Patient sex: M
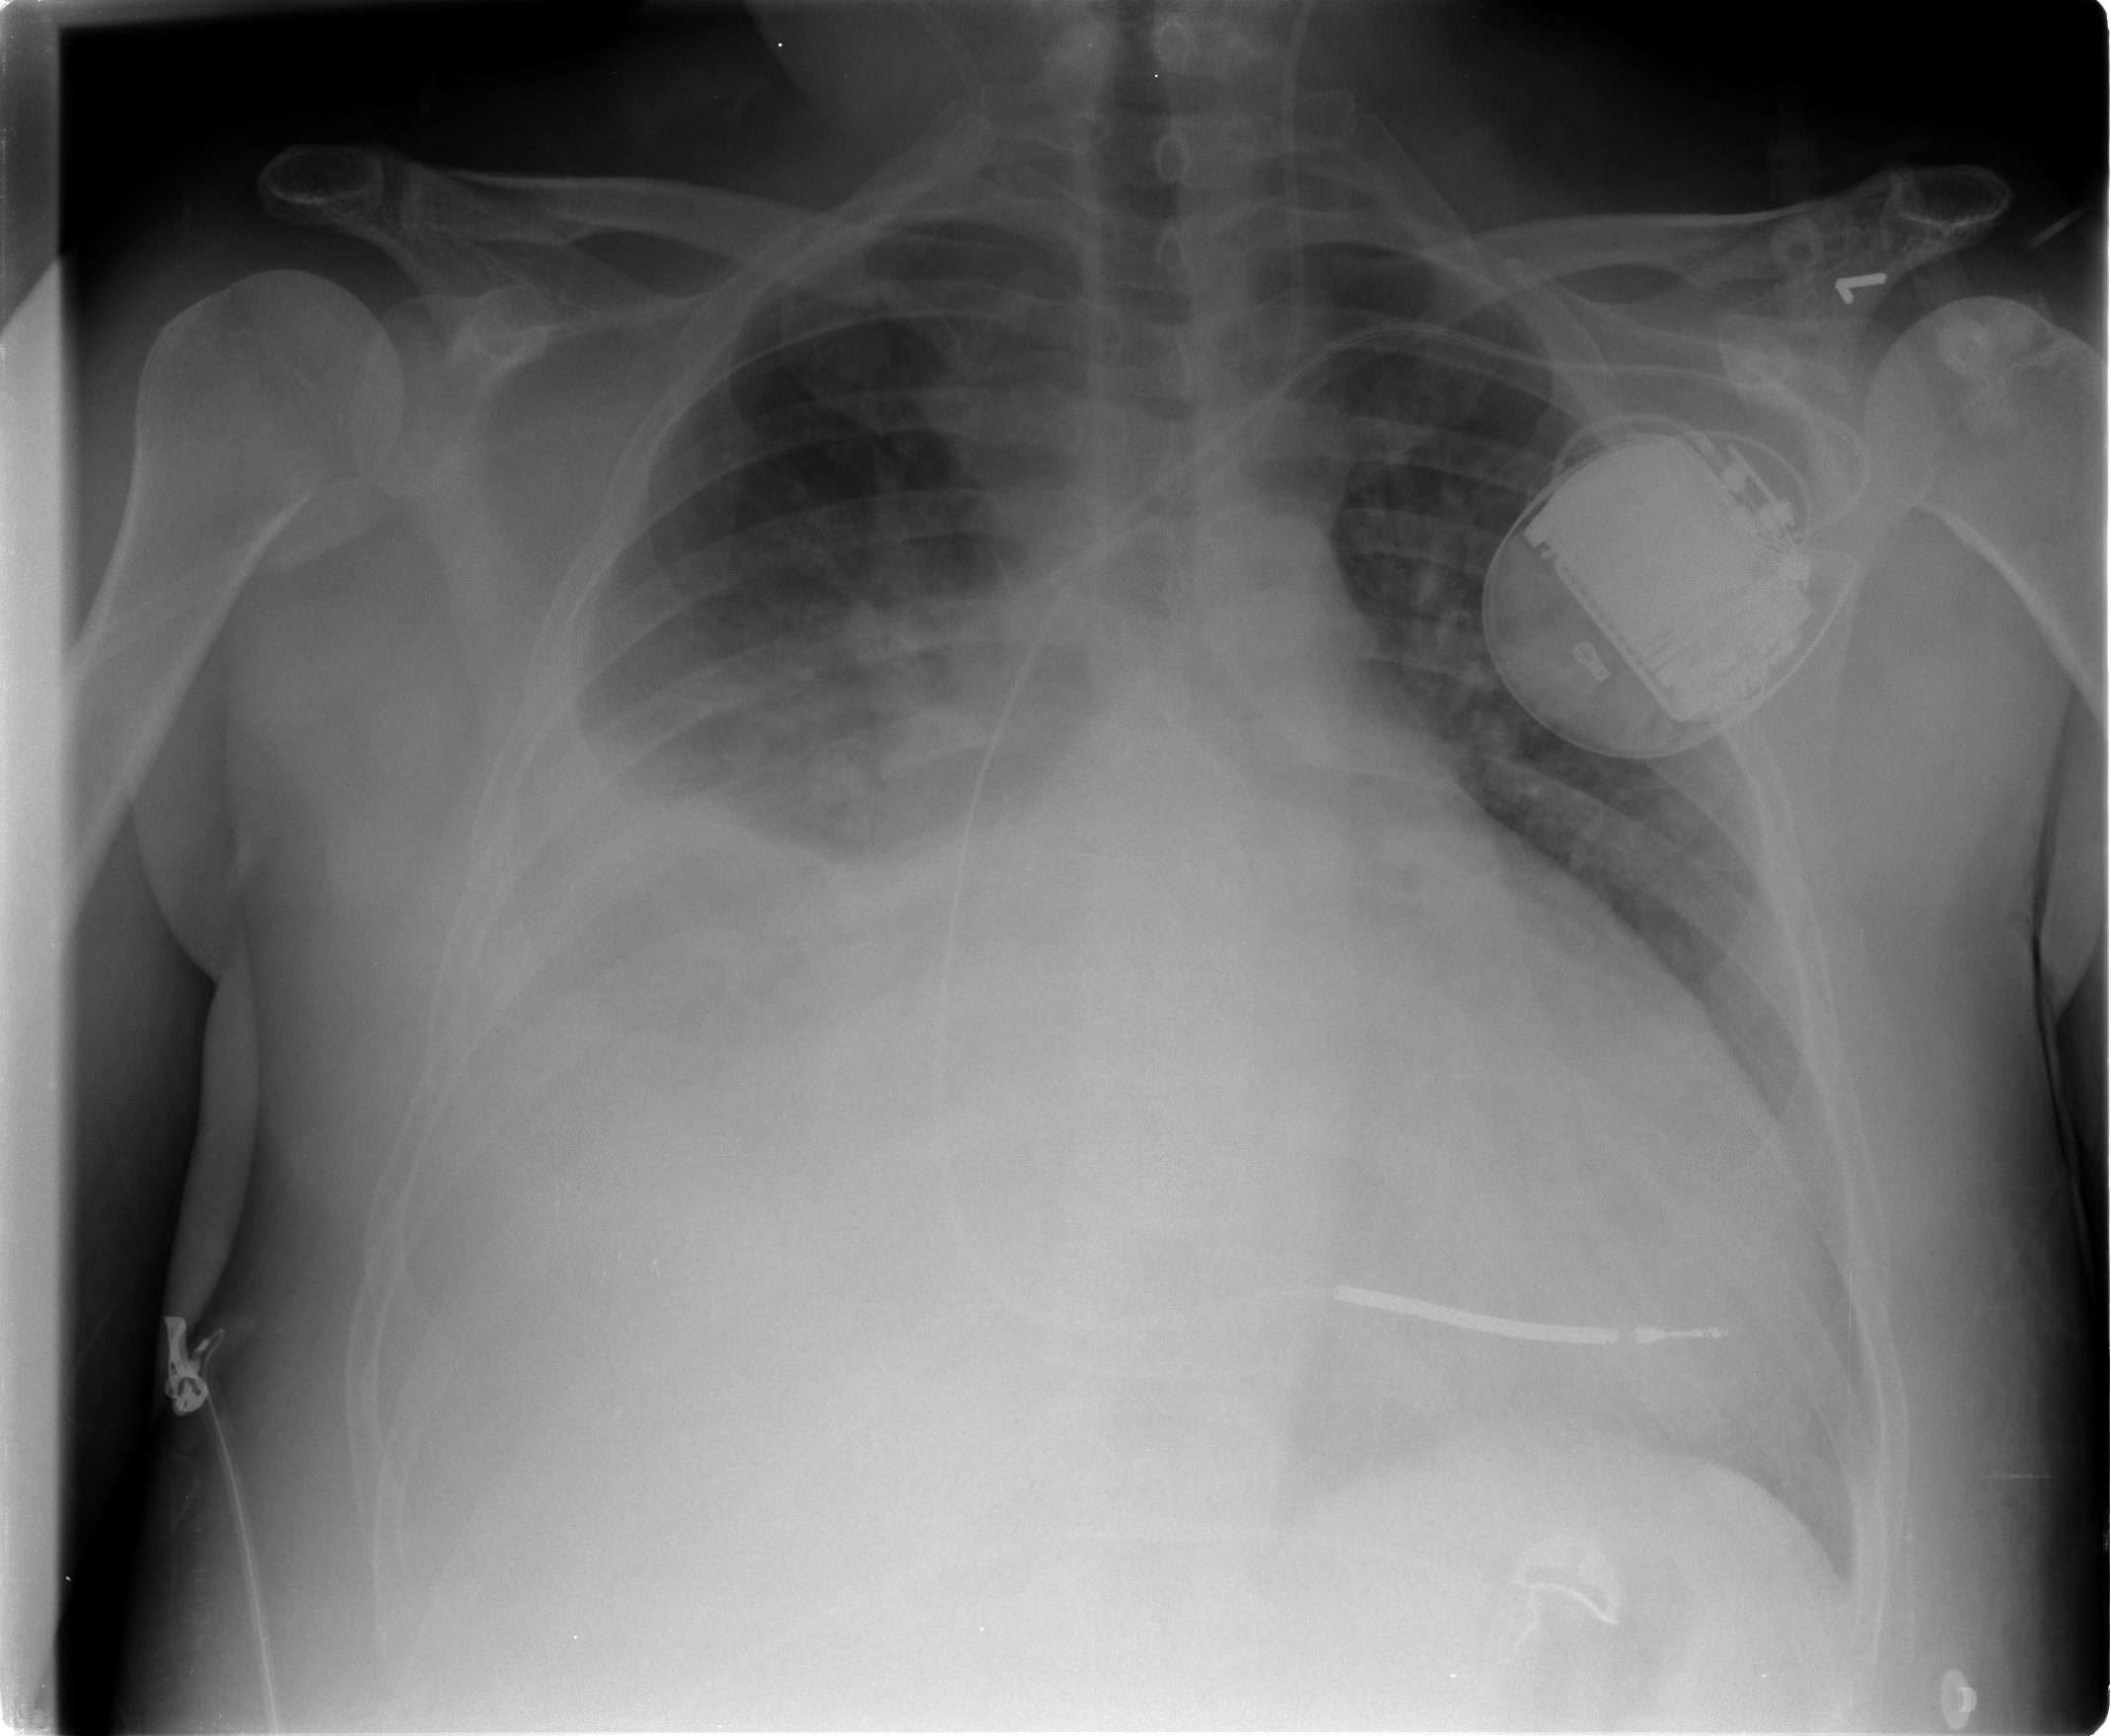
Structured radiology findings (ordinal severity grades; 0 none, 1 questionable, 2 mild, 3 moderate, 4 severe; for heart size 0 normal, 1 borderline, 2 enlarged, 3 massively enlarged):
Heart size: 2
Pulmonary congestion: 3
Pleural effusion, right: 3
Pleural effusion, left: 0
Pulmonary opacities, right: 0
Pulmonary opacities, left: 0
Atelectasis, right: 3
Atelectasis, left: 0